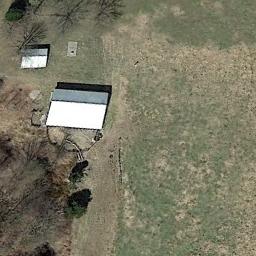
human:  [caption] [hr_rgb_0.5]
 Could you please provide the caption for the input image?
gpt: In the sparse residential area there are two houses, One large and one small, And several withered trees, Surrounded by open spaces .

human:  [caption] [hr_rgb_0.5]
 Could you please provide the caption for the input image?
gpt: Two buildings of different sizes in a sparse residential .

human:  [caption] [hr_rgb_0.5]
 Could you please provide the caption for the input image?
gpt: At the intersection of two roads, There are several sparse residences .

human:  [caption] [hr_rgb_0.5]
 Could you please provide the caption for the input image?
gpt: The sparse residential is on the grass next to some trees .

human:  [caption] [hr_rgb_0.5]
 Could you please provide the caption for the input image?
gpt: A sparse residential area with two white buildings on the green meadow .